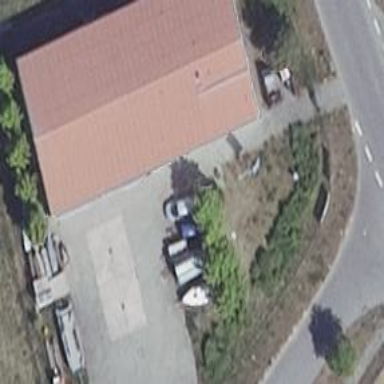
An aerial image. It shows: Emergency service building.